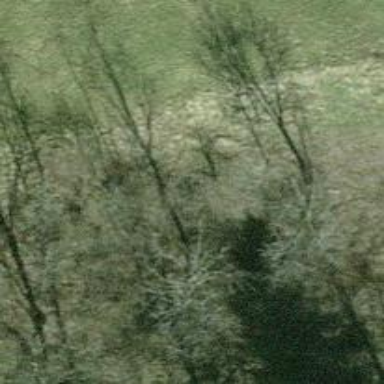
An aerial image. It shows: Beautiful tree in nature.